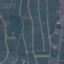
Land use / land cover: PermanentCrop